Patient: sex M, age 54
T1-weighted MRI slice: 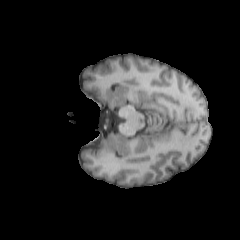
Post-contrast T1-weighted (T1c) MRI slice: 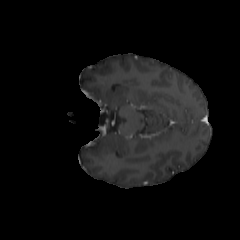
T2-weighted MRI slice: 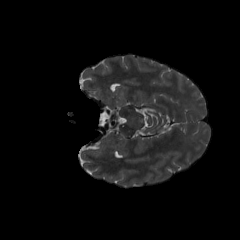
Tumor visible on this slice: no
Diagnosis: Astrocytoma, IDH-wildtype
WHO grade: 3